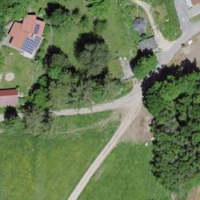
EUNIS habitat code: 24
Species observed at this site:
Fagus sylvatica